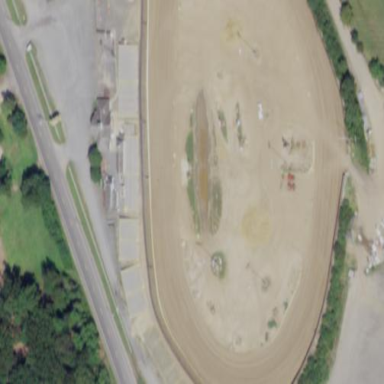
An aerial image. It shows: Dirt raceway for motor sports.